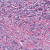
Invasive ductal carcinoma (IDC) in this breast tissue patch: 1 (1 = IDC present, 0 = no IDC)